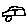
Label: car